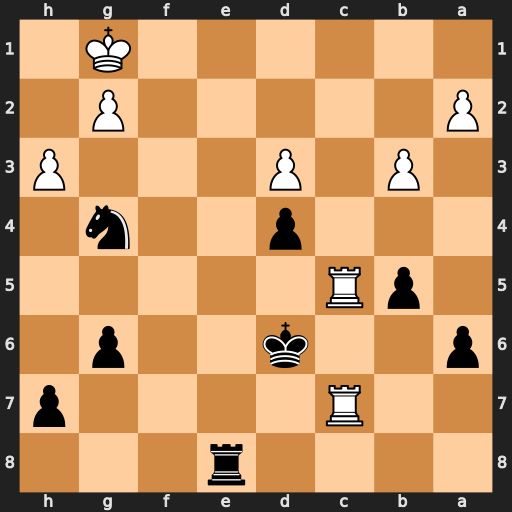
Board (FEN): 4r3/2R4p/p2k2p1/1pR5/3p2n1/1P1P3P/P5P1/6K1
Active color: b
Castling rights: -
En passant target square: -
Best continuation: Re1#